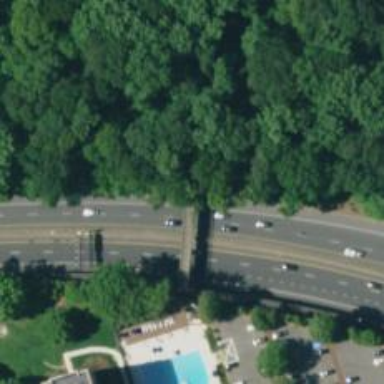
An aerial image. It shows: Path crossing bridge with excellent trail visibility.